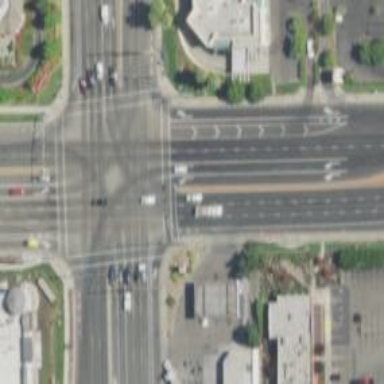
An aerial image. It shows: Marked road crossing.